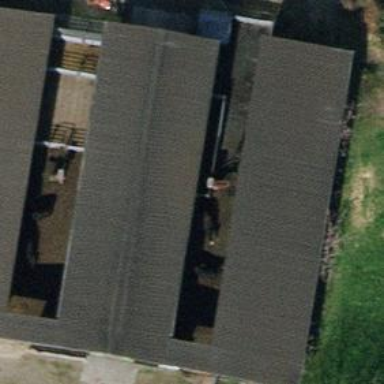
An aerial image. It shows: Farm auxiliary building with gabled roof.